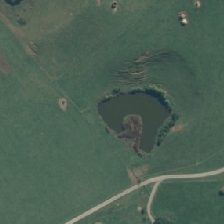
Land cover: lake_pond